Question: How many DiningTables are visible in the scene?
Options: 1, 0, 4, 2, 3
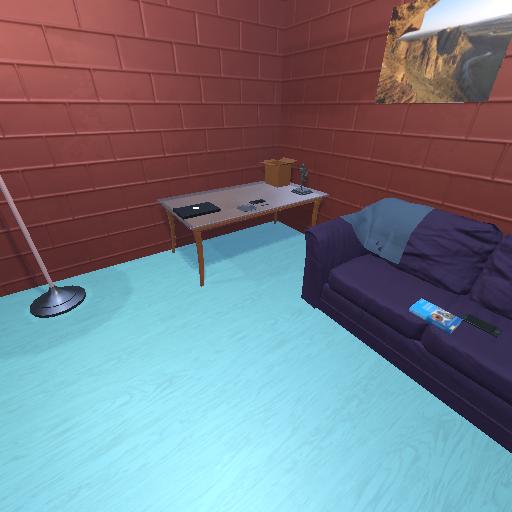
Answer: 1